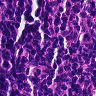
Metastatic tissue present: no